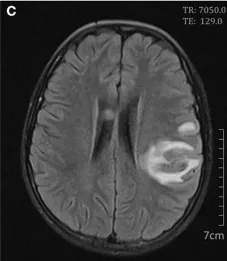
Cerebral magnetic resonance imaging on day 9. ; and the right corpus callosum and left parietal lobe.
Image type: radiology (mri)